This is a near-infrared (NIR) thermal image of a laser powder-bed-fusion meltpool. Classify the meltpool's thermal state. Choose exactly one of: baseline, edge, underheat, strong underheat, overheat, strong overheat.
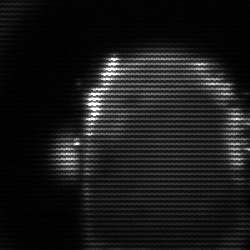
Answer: baseline